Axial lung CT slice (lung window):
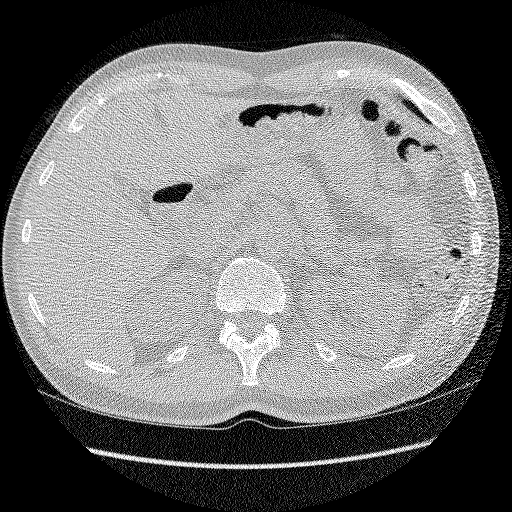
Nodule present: no